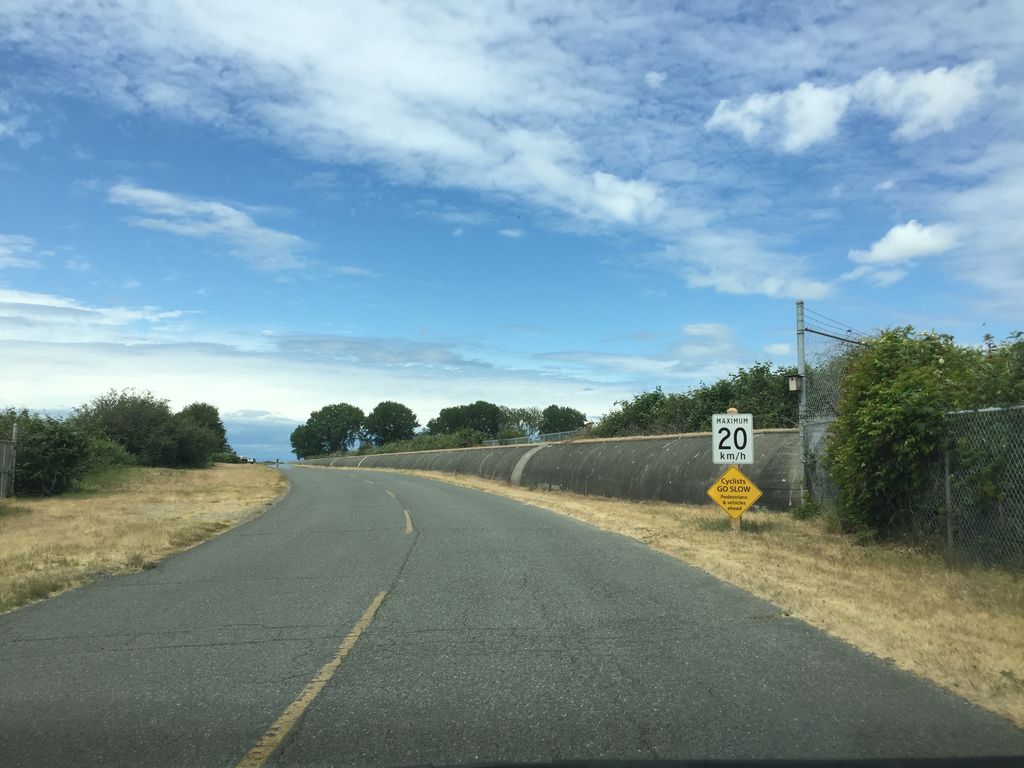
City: vancouver